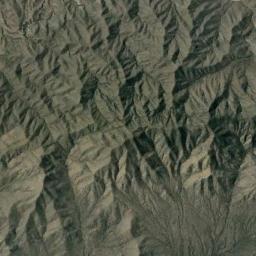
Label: mountain